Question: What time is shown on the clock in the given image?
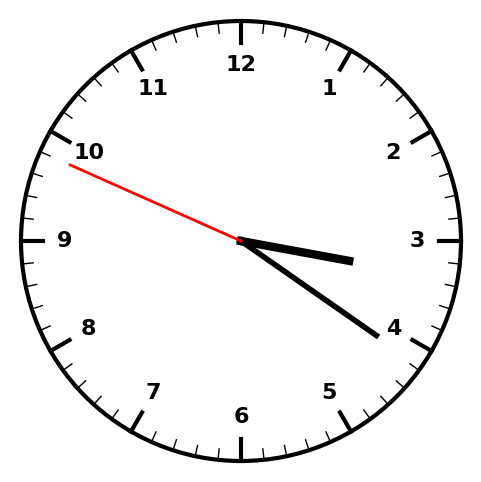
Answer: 03:20:49